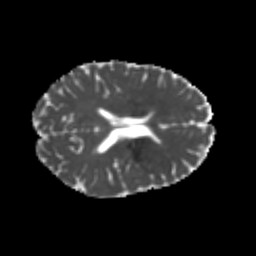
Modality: MD
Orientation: axial
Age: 22
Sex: female
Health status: healthy
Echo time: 0.074 s